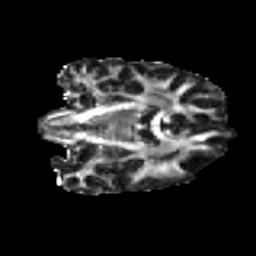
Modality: FA
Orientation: coronal
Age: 33
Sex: female
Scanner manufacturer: ge
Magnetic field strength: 3 T
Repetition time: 7.8 s
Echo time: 0.0606 s